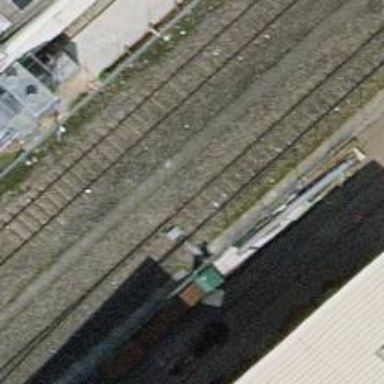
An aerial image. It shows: Railway switch.